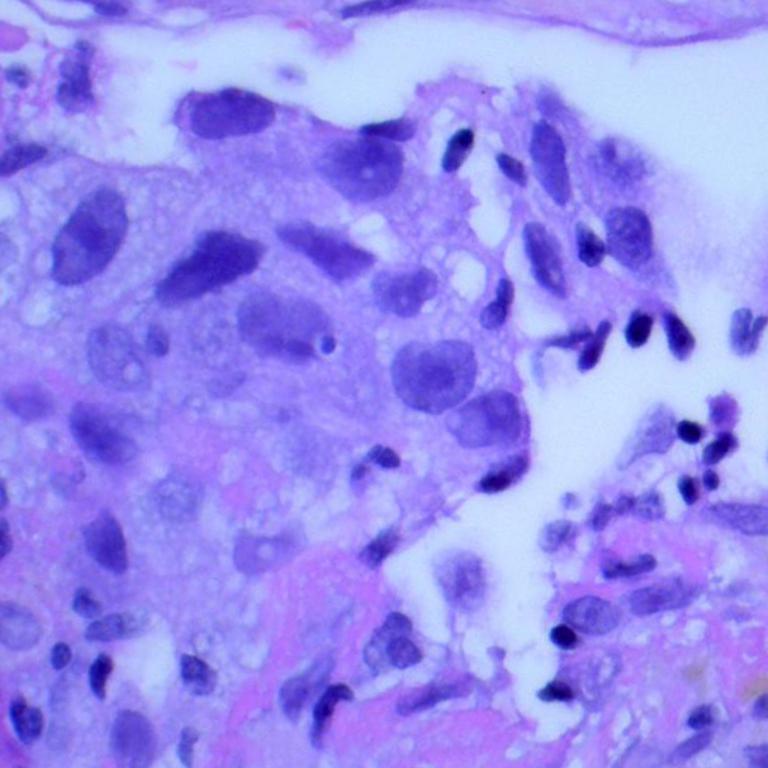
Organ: lung
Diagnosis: adenocarcinomas